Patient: sex M, age 61
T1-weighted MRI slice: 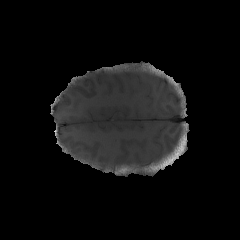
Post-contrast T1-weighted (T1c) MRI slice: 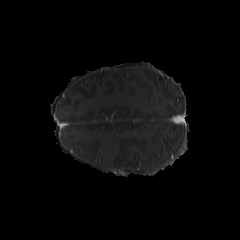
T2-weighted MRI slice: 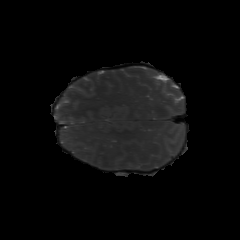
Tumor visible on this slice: no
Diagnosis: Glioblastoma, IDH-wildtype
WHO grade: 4